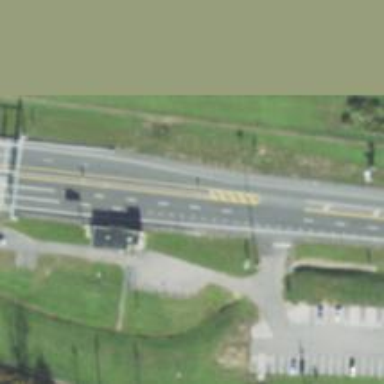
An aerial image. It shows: Toll gantry on the road.